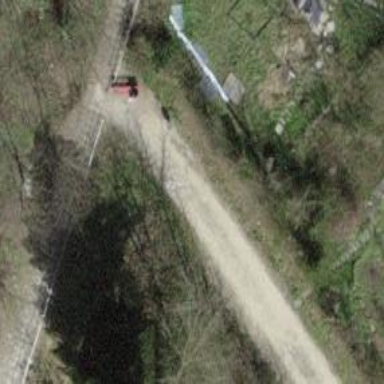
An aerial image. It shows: Unpaved track road.